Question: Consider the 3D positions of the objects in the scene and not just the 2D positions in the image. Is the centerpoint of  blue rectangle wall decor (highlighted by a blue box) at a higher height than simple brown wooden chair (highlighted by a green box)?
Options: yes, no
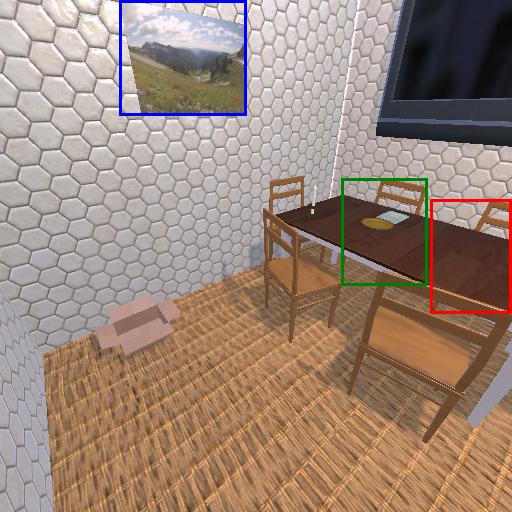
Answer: yes